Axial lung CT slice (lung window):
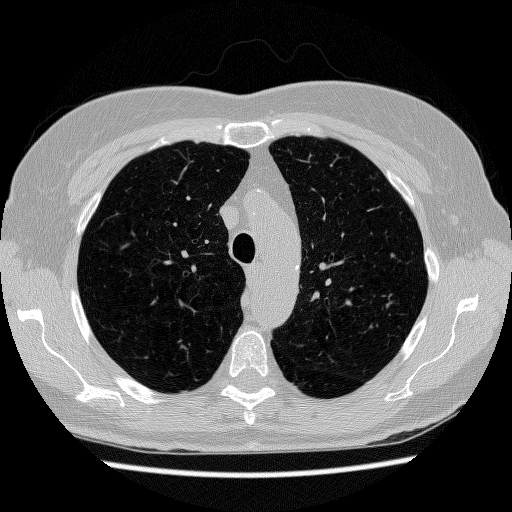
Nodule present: no